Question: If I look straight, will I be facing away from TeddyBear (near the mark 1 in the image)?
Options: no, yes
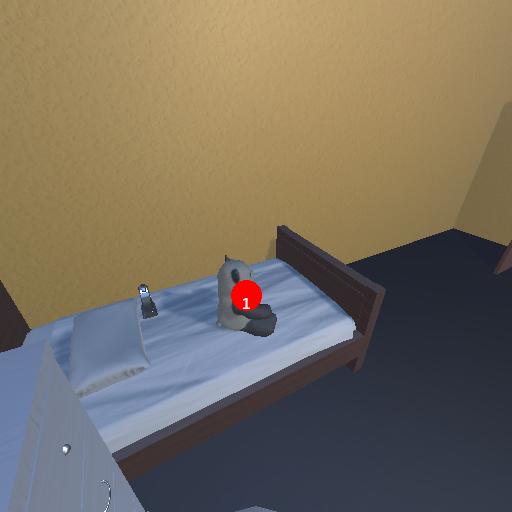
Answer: no